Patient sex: F
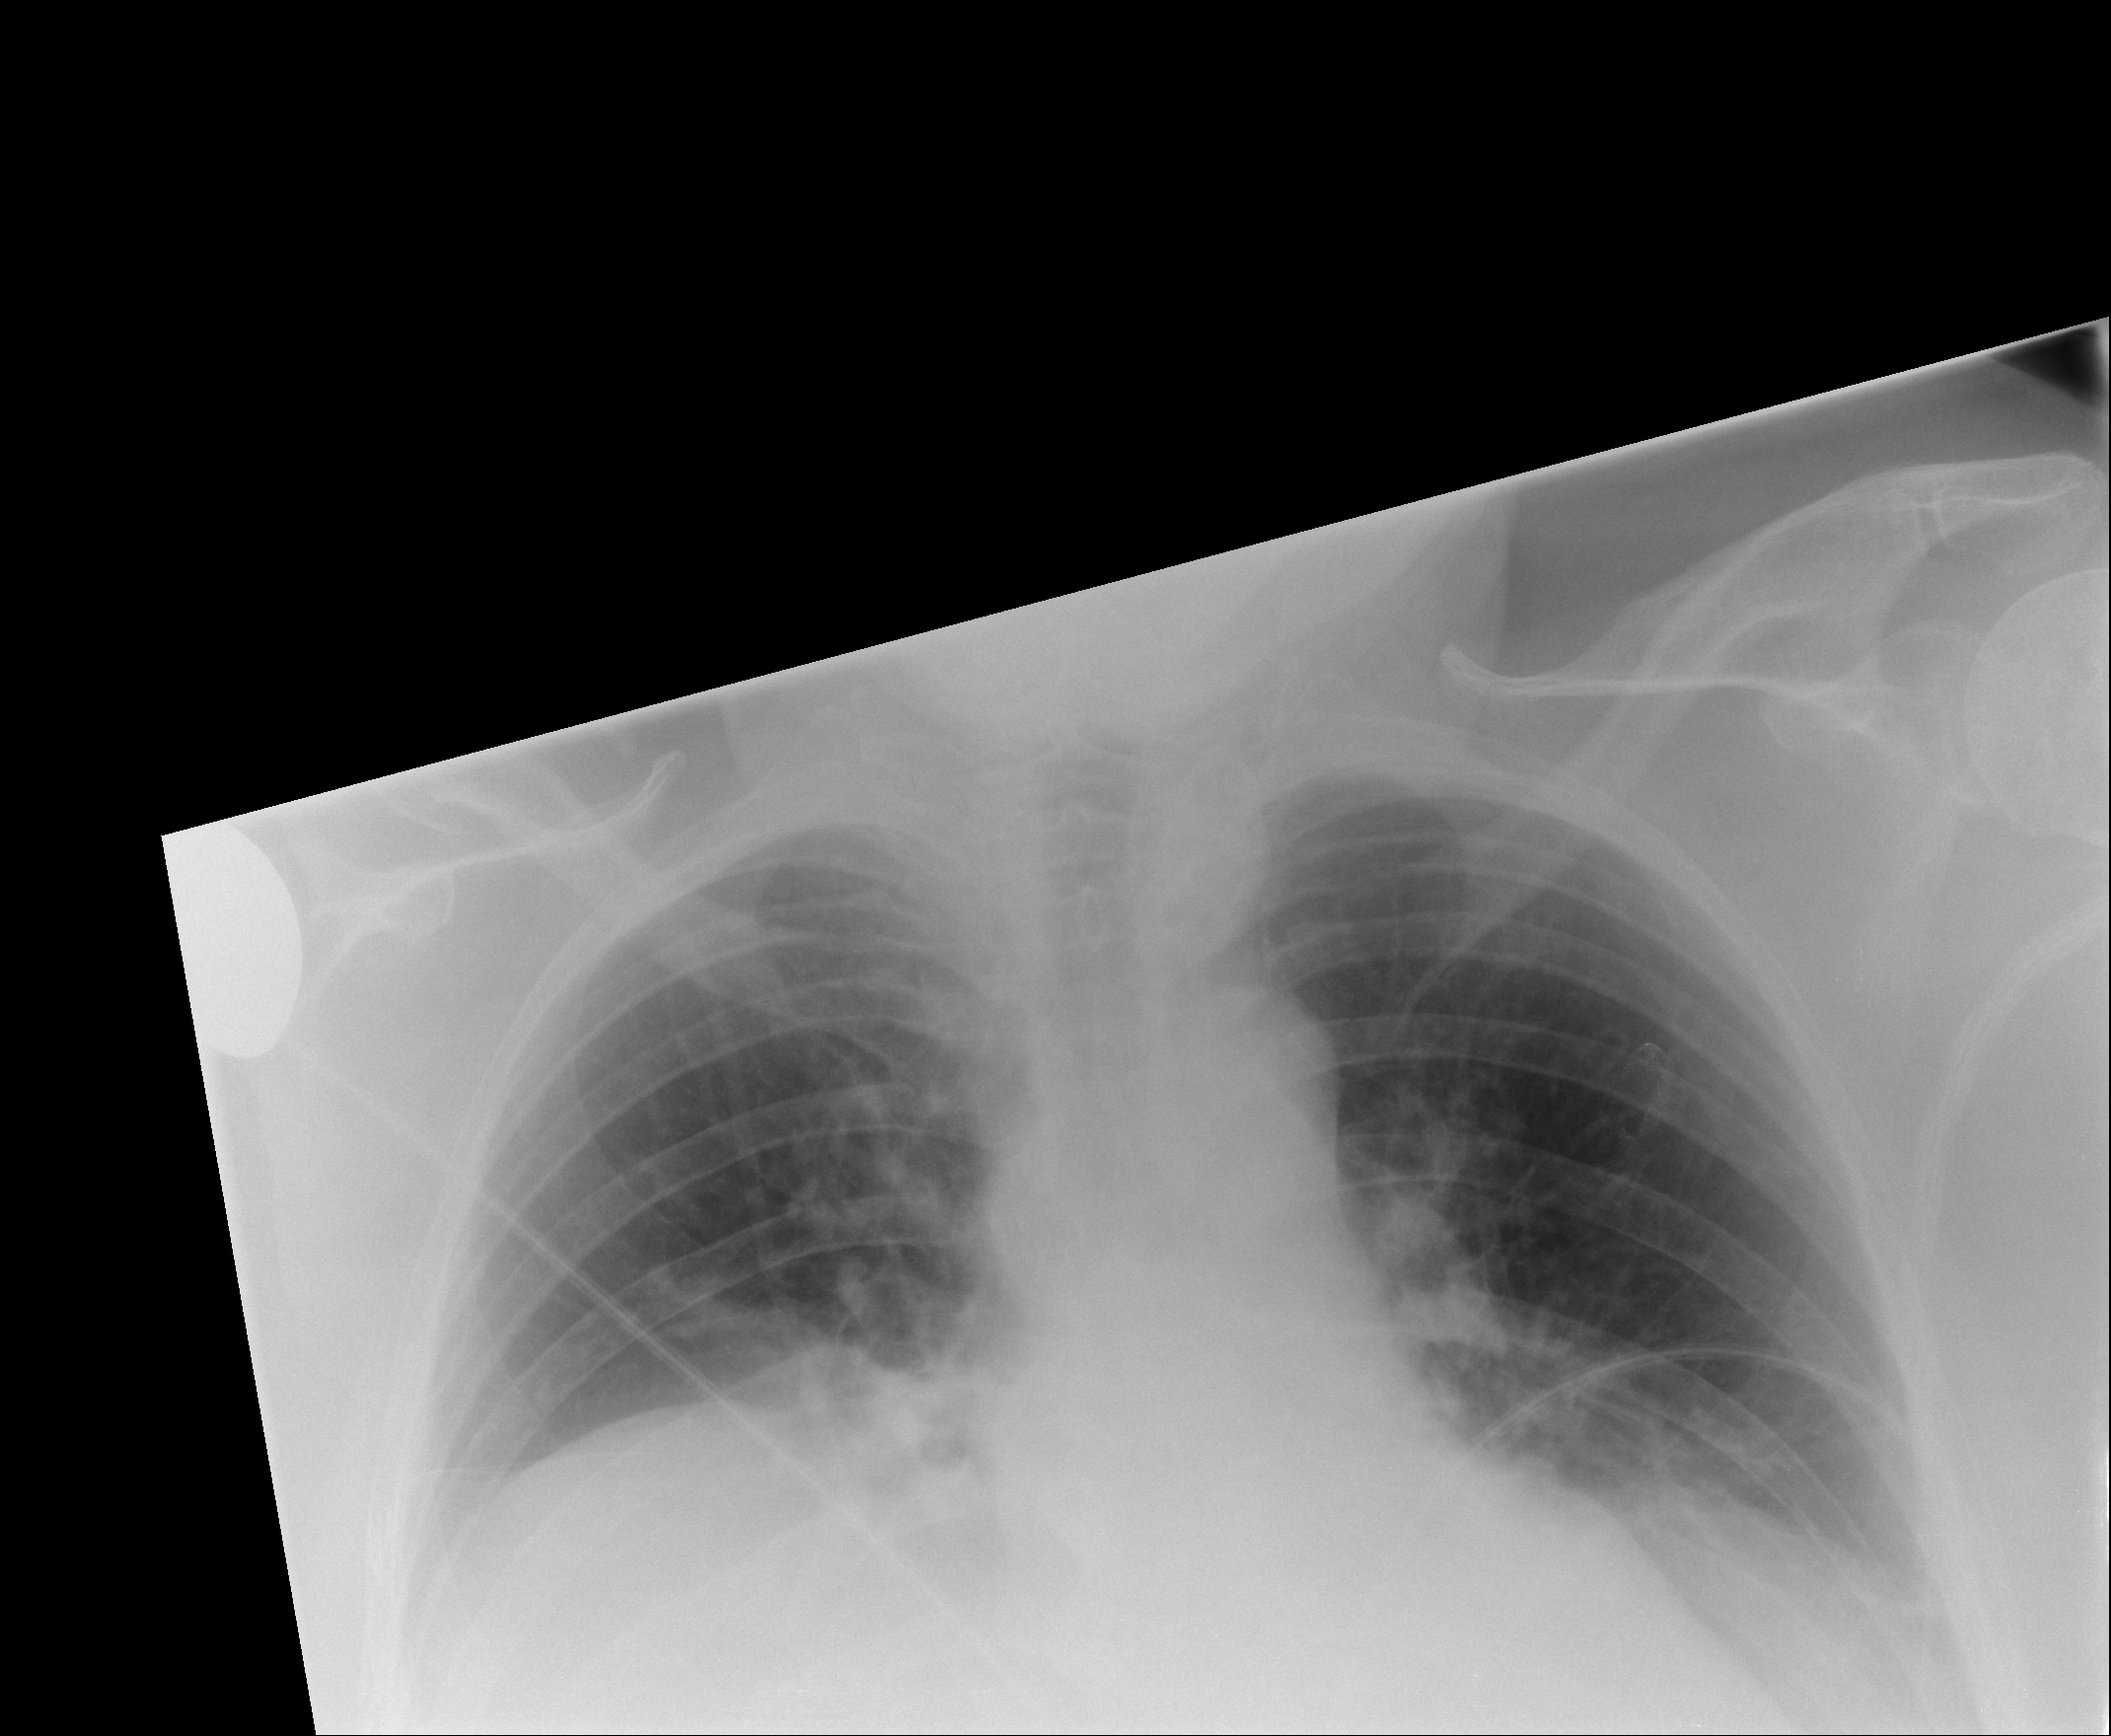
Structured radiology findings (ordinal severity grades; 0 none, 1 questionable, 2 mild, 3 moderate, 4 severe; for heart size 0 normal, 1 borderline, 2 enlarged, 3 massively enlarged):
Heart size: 0
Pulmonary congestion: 0
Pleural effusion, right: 0
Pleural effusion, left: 2
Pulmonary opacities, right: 0
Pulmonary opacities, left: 1
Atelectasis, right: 1
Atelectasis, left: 1